Question: I encountered following problem during creation of radioactive geometry:

Orange dot represents RadialGradientBrush center point (0,0). It should be in the center of black circle, not on the bottom. This cause another problem: spinning animation.
Is there a way to fix this at the geometry level ? I could fix it by setting brush's center point explicitly, but that is inconvenient and brittle.
'''
<GeometryDrawing>
<GeometryDrawing.Geometry>
<GeometryGroup>
<PathGeometry Figures="
M-10,0 Q0,5 10,0
Q20,25 25,50
Q0,60 -25,50
Q-20,25 -10,0 Z">
<PathGeometry.Transform>
<TranslateTransform Y="15" />
</PathGeometry.Transform>
</PathGeometry>
<PathGeometry Figures="
M-10,0 Q0,5 10,0
Q20,25 25,50
Q0,60 -25,50
Q-20,25 -10,0 Z" >
<PathGeometry.Transform>
<TransformGroup>
<TranslateTransform Y="15" />
<RotateTransform Angle="120" />
</TransformGroup>
</PathGeometry.Transform>
</PathGeometry>
<PathGeometry Figures="
M-10,0 Q0,5 10,0
Q20,25 25,50
Q0,60 -25,50
Q-20,25 -10,0 Z" >
<PathGeometry.Transform>
<TransformGroup>
<TranslateTransform Y="15" />
<RotateTransform Angle="240" />
</TransformGroup>
</PathGeometry.Transform>
</PathGeometry>
<EllipseGeometry RadiusX="10" RadiusY="10" />
</GeometryGroup>
</GeometryDrawing.Geometry>
<GeometryDrawing.Brush>
<RadialGradientBrush ColorInterpolationMode="ScRgbLinearInterpolation">
<GradientStop Offset="0" Color="Orange" />
<GradientStop Offset="0.03" Color="Black" />
</RadialGradientBrush>
</GeometryDrawing.Brush>
<GeometryDrawing.Pen>
<Pen Thickness="0">
<Pen.Brush>
<SolidColorBrush Color="Black" />
</Pen.Brush>
</Pen>
</GeometryDrawing.Pen>
</GeometryDrawing>
'''
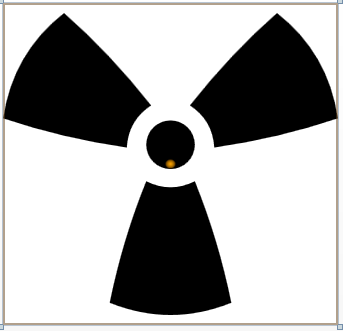
Answer: This is caused by the fact that the top of the box cuts off the top of the big circle. It is cut off because the top two petals are rotated.
You could fix this by adding the outer circle (transparent) to the geometry or perhaps by adding a margin to the top.
this will move down the black parts of the drawing, centering the orange dot and fixing the rotation.
Does this make sense? It is hard to explain, when needed I could create a sketch.